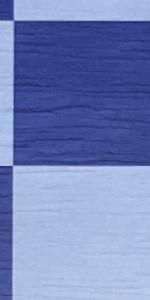
Label: Empty